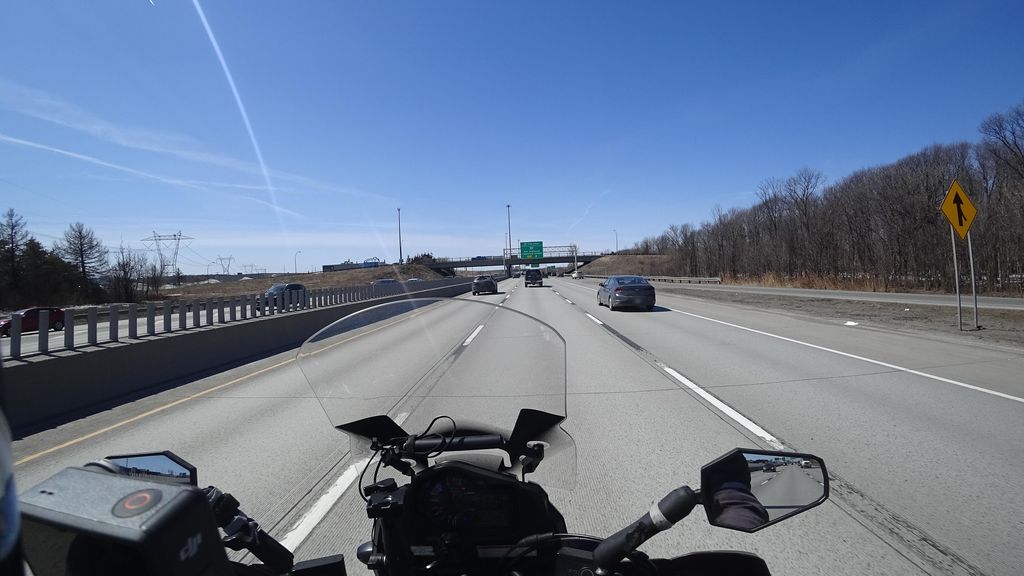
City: quebec_city